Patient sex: M
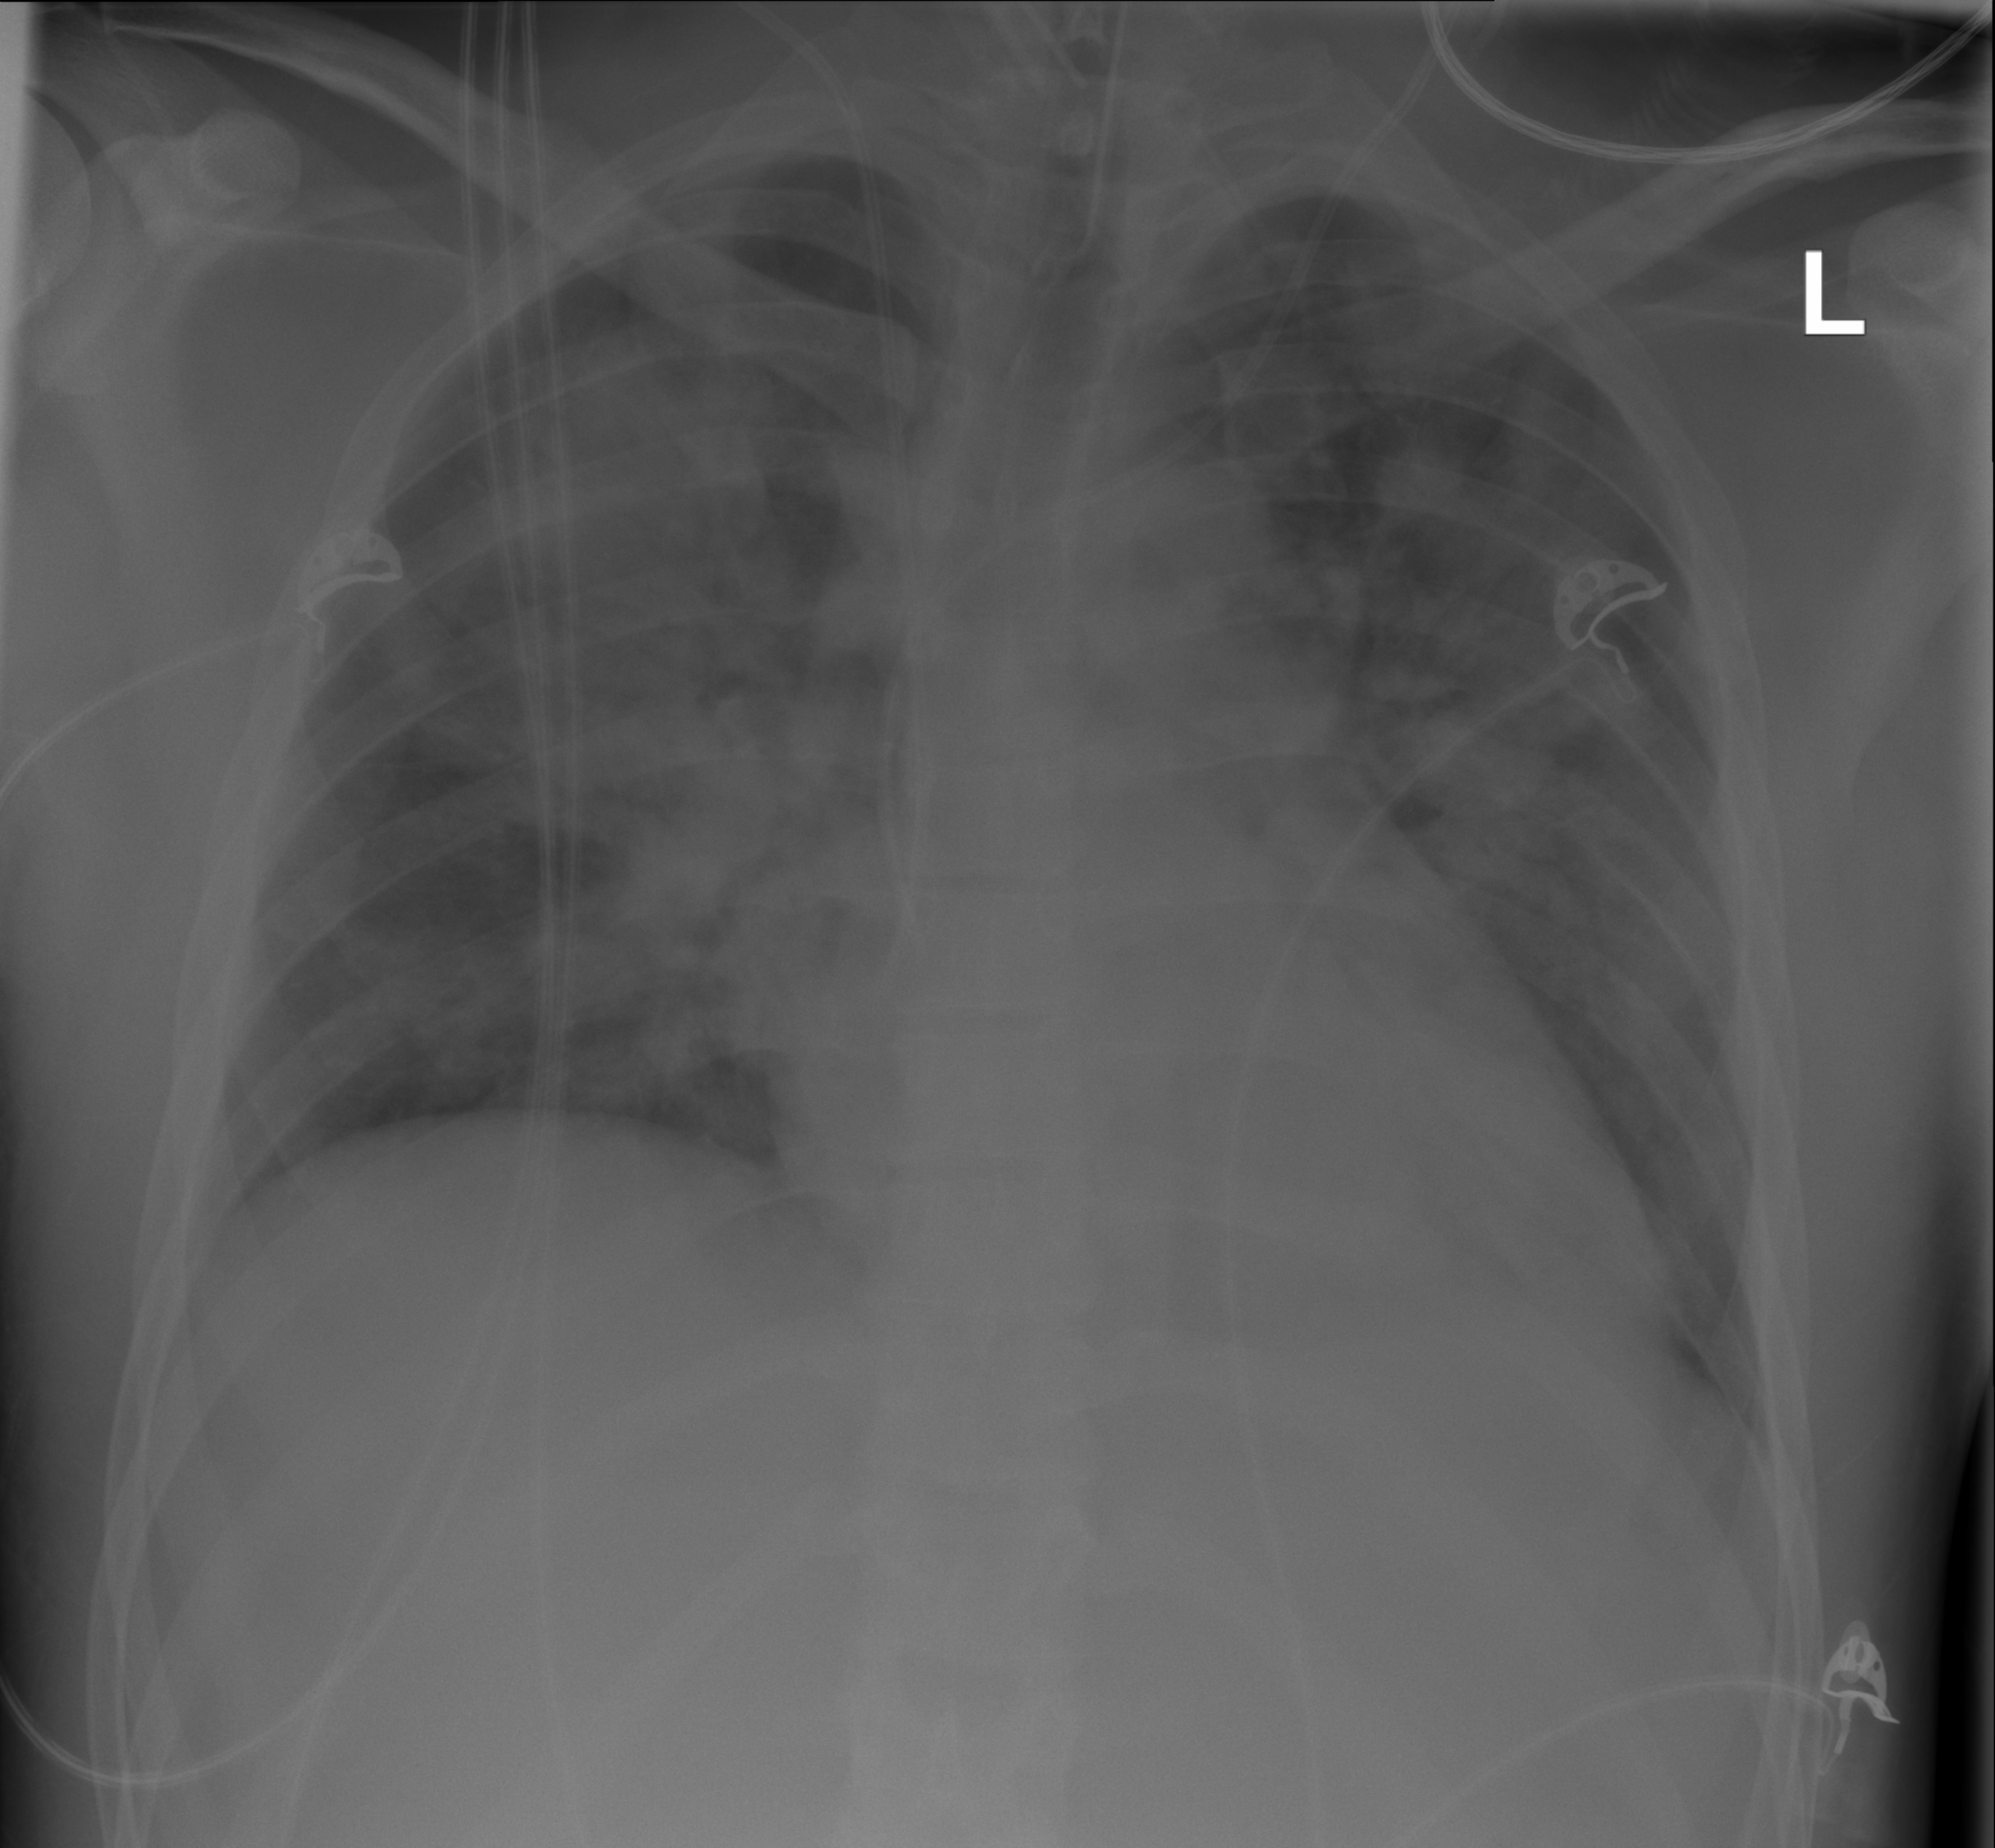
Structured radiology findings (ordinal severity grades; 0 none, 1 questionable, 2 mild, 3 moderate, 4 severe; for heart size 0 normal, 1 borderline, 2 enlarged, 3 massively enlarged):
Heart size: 0
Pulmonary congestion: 0
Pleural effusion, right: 0
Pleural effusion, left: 2
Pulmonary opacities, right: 3
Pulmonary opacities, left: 2
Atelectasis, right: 2
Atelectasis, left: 2